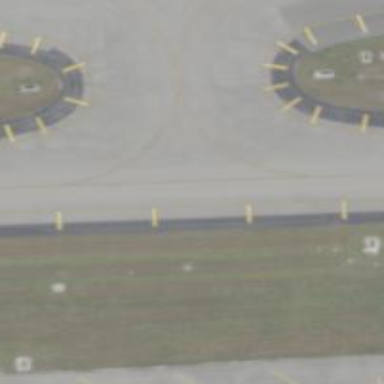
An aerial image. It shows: Image of taxiway at airport.